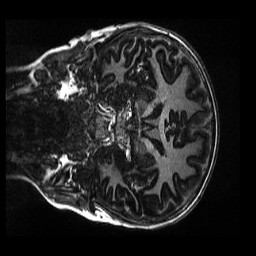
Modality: MP2RAGE
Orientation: coronal
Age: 10
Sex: male
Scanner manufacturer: siemens
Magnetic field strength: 3 T
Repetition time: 4 s
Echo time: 0.00303 s